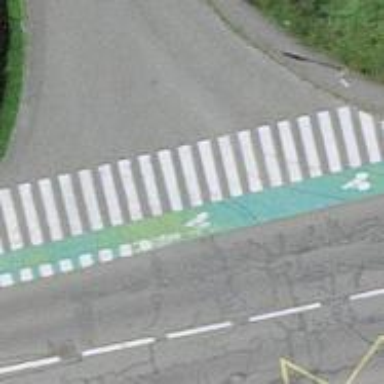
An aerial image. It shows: Road with "give way" sign.